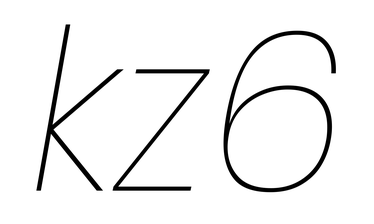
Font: Poppins-ThinItalic